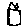
Label: house